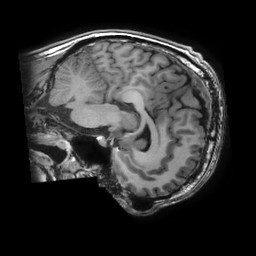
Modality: T1w
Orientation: sagittal
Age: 30
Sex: male
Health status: healthy
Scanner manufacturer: ge
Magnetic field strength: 3 T
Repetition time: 0.008372 s
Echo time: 0.003112 s